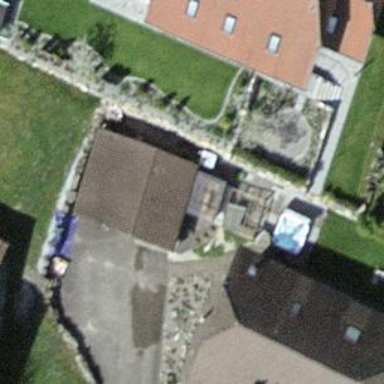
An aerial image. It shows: Garage.